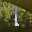
Label: 1